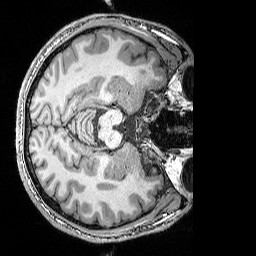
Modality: T1w
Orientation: axial
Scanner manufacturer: siemens
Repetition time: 2.25 s
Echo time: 0.00418 s